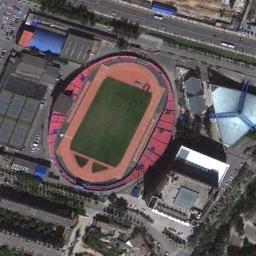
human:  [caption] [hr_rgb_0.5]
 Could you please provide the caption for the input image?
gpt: Oval stadium is built between buildings, Next to the road and vegetation .

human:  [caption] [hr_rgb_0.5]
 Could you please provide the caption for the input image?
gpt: Many buildings of different shapes are beside the stadium , the hue of which is bright .

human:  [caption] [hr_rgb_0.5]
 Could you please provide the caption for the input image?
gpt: The stadium is next to some buildings and trees .

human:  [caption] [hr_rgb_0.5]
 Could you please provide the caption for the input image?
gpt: The stadium has a blue roof on three sides and a red roof on the other side .

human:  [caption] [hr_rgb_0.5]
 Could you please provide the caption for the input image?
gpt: There are some buildings and green trees beside the stadium .